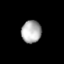
Tissue: lung
Cell type: Epithelial cells
Senescence score: 0.2283
Nuclear area (px): 436
Mean DAPI intensity: 174.959